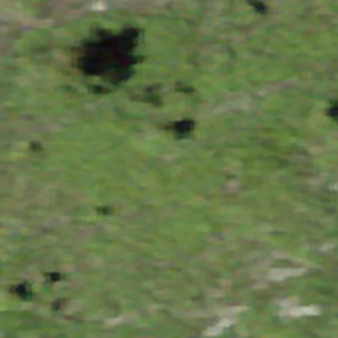
Label: other